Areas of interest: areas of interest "Business Office Building"
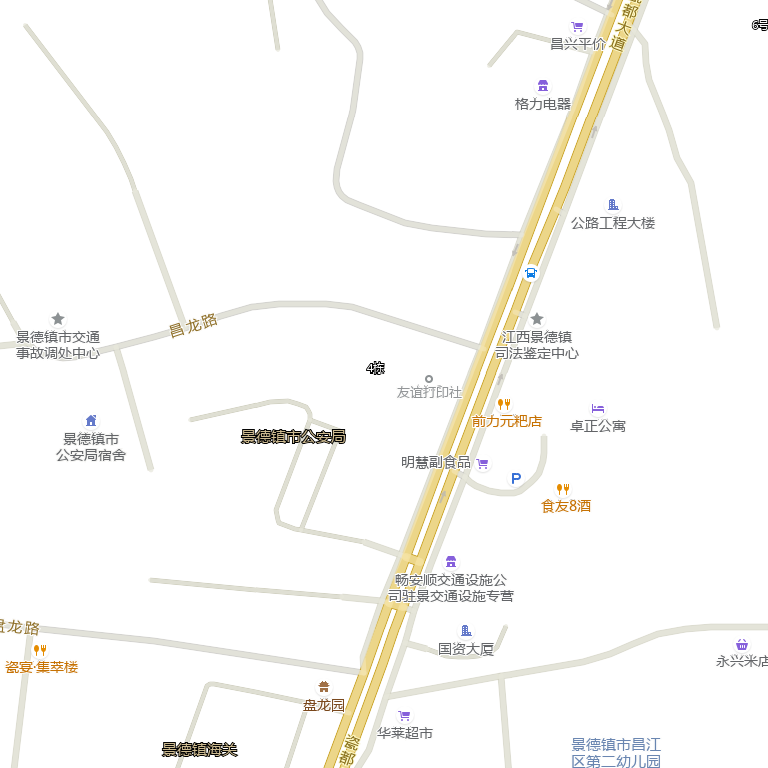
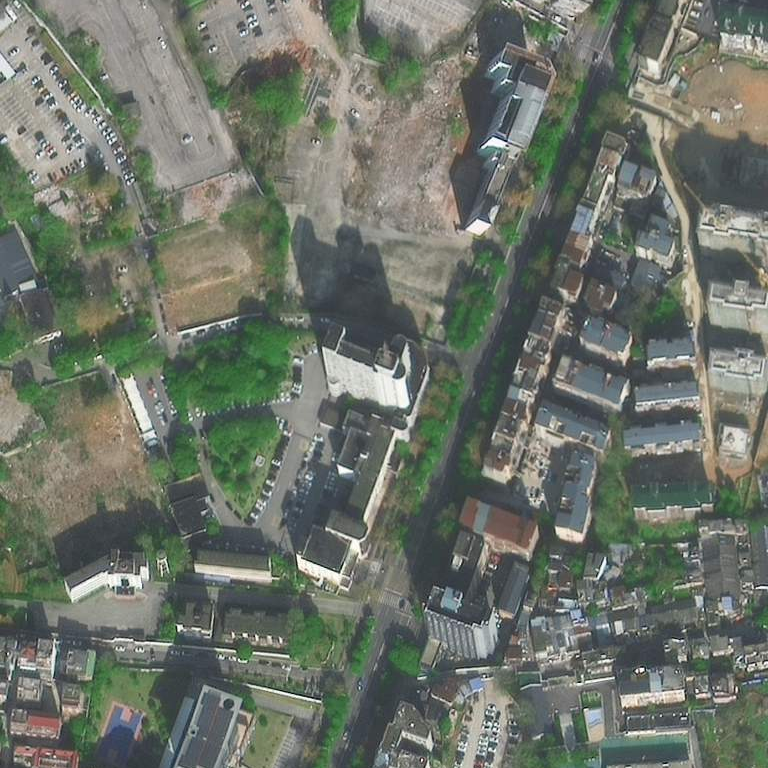